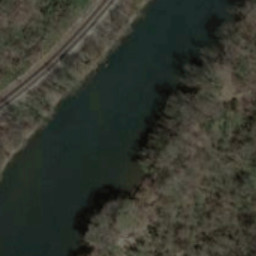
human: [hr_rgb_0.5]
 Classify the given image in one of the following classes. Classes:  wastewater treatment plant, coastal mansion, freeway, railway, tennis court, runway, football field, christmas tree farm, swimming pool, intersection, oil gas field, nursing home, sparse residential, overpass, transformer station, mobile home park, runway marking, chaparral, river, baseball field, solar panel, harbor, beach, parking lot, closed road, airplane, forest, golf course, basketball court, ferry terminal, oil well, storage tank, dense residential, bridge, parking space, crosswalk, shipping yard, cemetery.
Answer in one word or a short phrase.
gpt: river